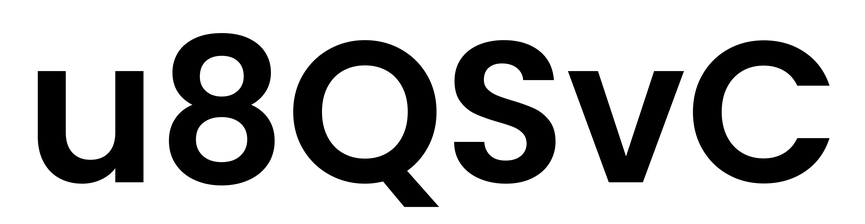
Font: Poppins-SemiBold